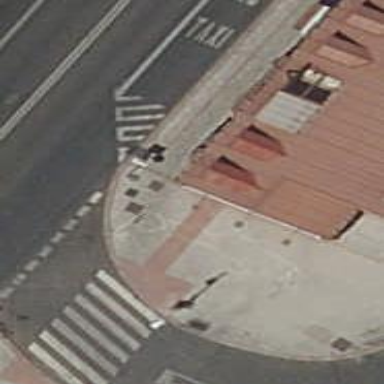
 serving as platform for public transportation."